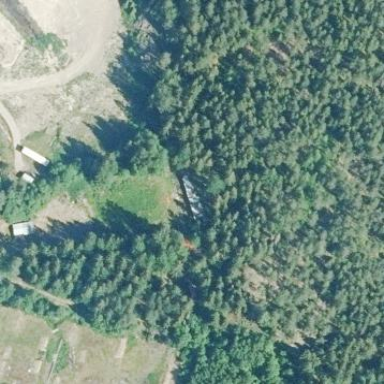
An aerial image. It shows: Shooting range on leisure land pitch.